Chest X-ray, AP view. Patient: 39 years old, sex M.
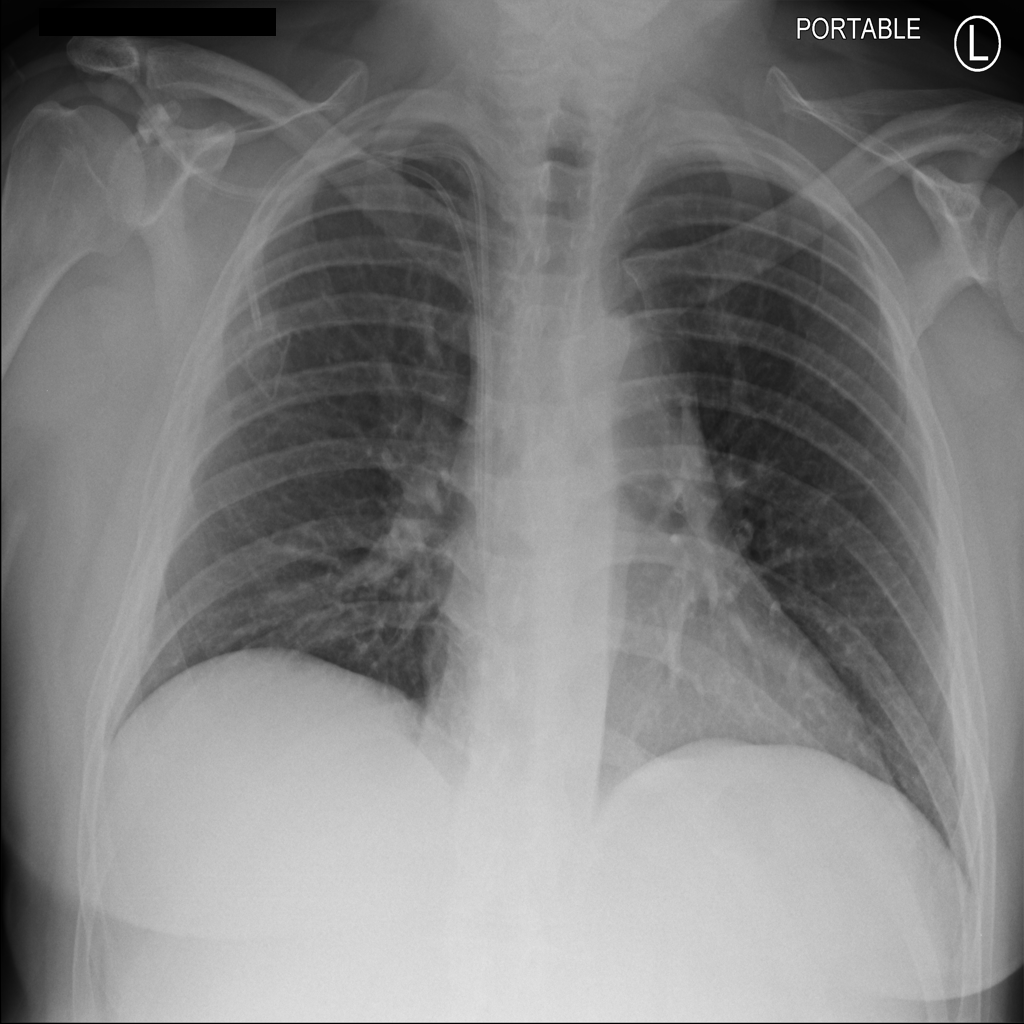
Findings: Infiltration